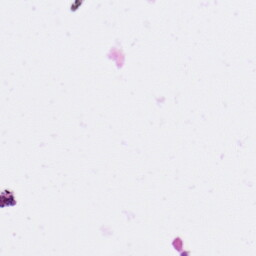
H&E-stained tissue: Pancreatic